Question: With use of the Advanced Custom Fields plugin I created a select dropdown which contains 6 membership types. All of my 'listings' using this custom field are assigned one of the 6.

I have managed to get my listings to display in order of membership level, however it's not defining by category that your currently in. It's grabbing listings from every other category too.
'''
<?php
// args
$args = array(
'numberposts' => -1,
'post_type' => 'directory_listings',
'meta_key' => 'membership_type',
'orderby' => 'meta_value',
'taxonomy' => 'listing_category'
);
// query
$wp_query = new WP_Query( $args )
?>
<?php if (have_posts()) : ?>
<?php
while( $wp_query->have_posts() ) {
the_post();
ldl_get_template_part('listing', 'compact');
ldl_get_featured_posts();
}
?>
<?php else : ?>
<?php endif; ?>
'''
Also, I am using the plugin: <URL>
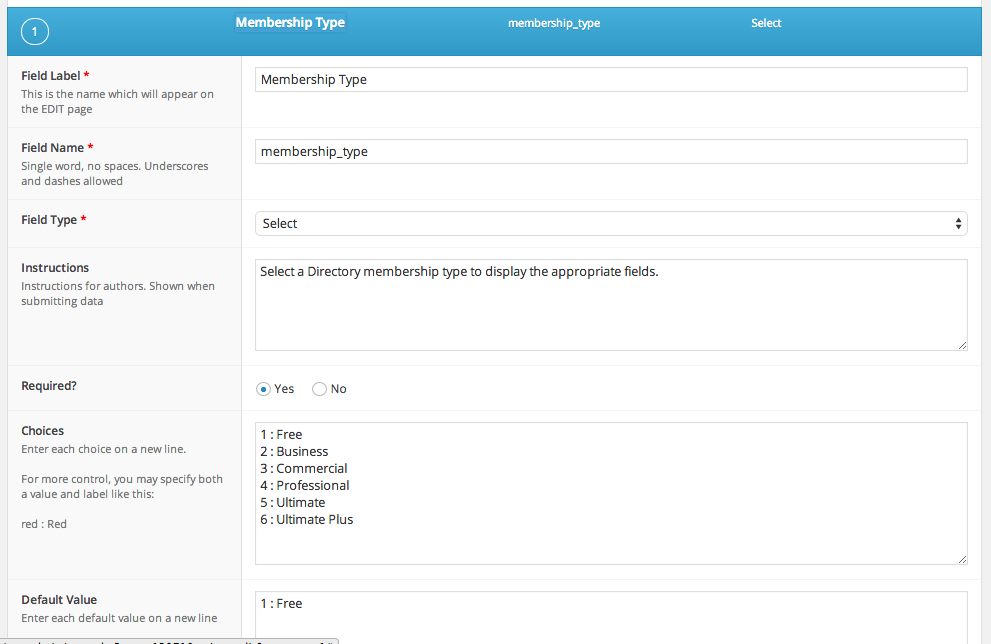
Answer: WP_Query does not have a 'taxonomy' parameter, you should use 'tax_query' instead. More info in the <URL>.
'''
'tax_query' => array(
array(
'taxonomy' => 'listing_category',
'field' => 'slug',
'terms' => 'my-listing-category',
),
),
'''
To grab the current taxonomy term dynamically (assuming you're on a 'listing_category' taxonomy page):
'''
'tax_query' => array(
array(
'taxonomy' => 'listing_category',
'field' => 'term_id',
'terms' => get_queried_object_id(),
),
),
'''